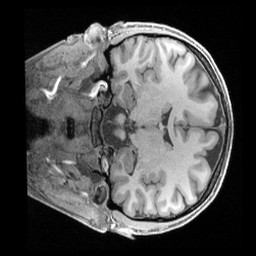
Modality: T1w
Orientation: coronal
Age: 38
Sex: female
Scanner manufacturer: siemens
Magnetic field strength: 3 T
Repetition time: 2.4 s
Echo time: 0.00241 s